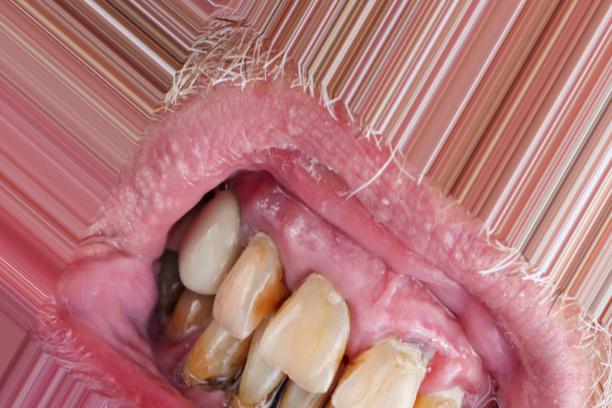
Condition: Caries